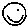
Label: smiley face